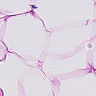
Metastatic tissue present: no